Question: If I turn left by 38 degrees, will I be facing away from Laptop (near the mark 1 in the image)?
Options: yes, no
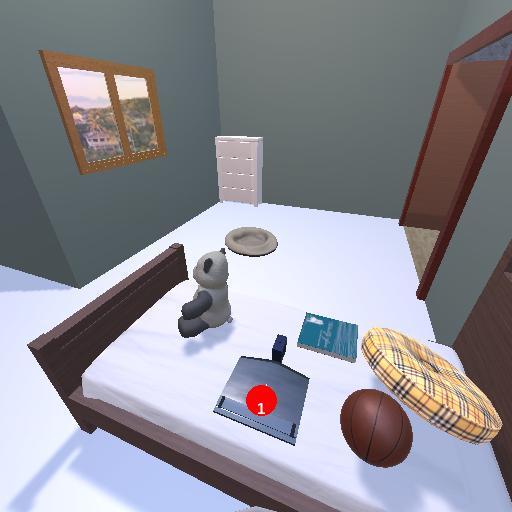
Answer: yes